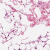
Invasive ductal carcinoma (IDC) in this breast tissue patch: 0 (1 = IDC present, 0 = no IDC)